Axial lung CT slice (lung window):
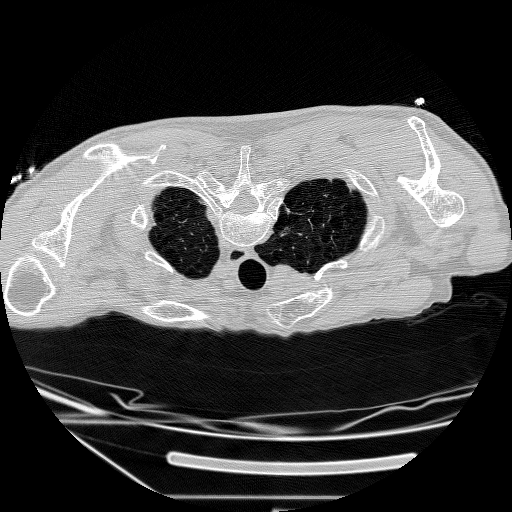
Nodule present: no